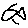
Label: fish